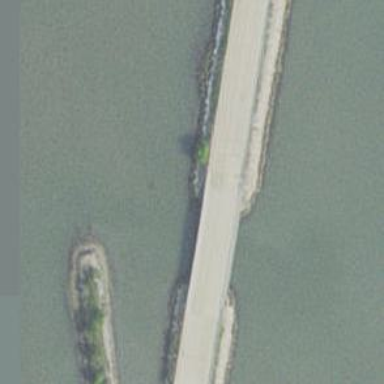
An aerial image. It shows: Low water crossing bridge on primary highway.